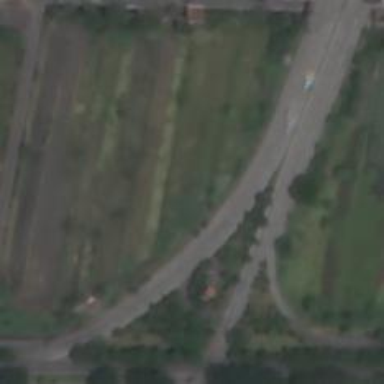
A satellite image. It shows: Trunk highway.